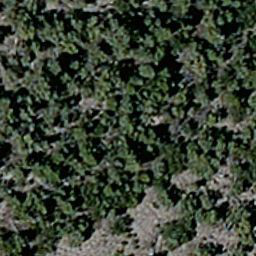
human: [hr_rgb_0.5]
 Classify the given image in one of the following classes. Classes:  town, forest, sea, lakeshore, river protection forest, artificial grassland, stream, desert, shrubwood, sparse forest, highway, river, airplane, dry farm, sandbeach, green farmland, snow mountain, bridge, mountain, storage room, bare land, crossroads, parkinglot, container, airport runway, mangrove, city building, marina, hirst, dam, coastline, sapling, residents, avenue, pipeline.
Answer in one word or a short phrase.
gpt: sparse forest